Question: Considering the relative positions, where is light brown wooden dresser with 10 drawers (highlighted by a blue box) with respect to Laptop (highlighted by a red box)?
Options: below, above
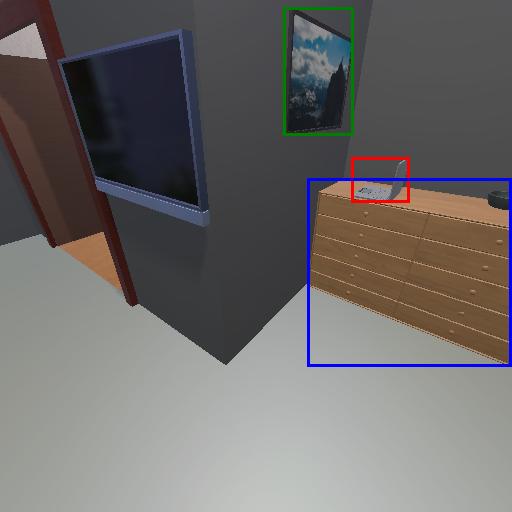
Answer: below